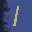
Label: 1